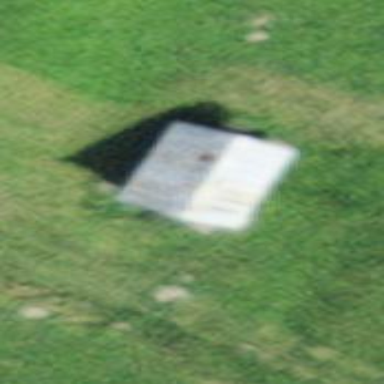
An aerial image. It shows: Farm building.